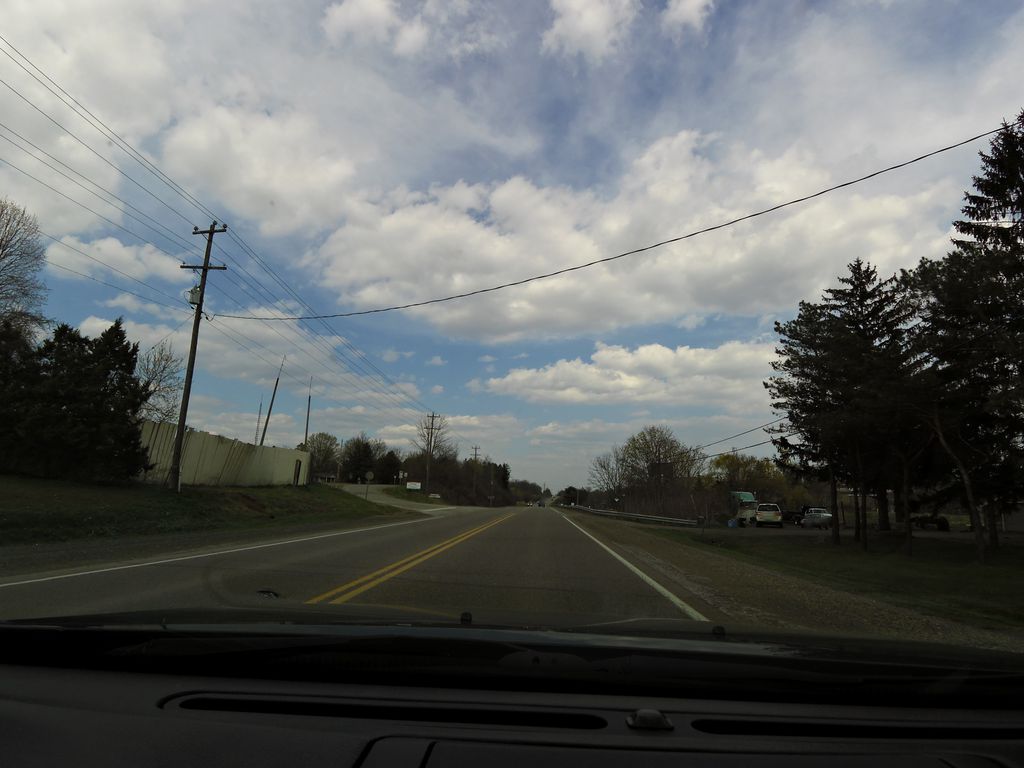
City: hamilton